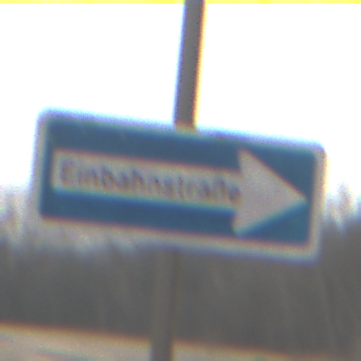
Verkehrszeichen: EinbahnstrasseRechtsweisend
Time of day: MorningAfternoon
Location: Outdoor (Nature)
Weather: PartlyCloudy
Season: Winter
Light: Natural